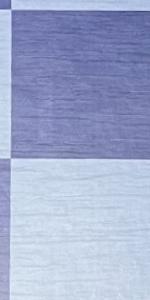
Label: Empty